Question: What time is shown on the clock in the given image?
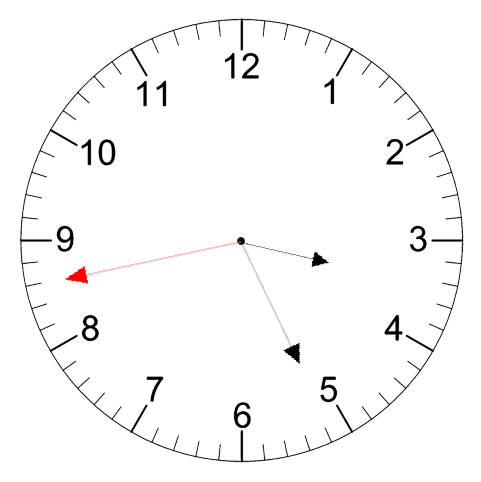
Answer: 03:25:43